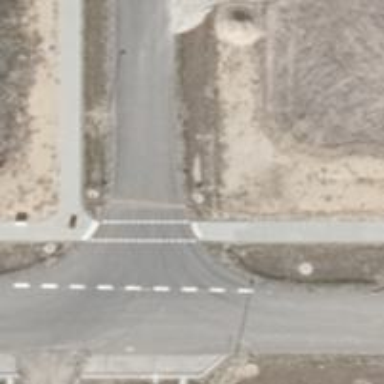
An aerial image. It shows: Unclassified road with asphalt surface.